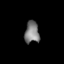
Tissue: lung
Cell type: Endothelial cells
Senescence score: 0.542
Nuclear area (px): 309
Mean DAPI intensity: 125.204